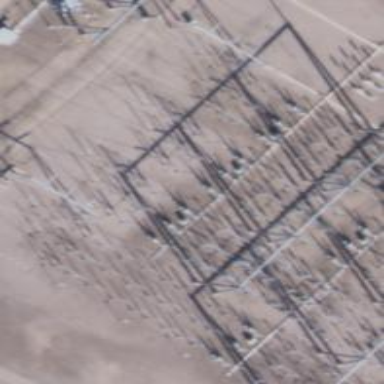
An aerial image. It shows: Switch used for power control.